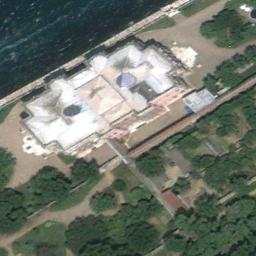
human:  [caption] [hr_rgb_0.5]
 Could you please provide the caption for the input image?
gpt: The roofs of palaces are all black, And the whole looks like a rectangle .

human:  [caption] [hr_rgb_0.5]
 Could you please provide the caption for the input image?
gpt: Some trees are beside the palace .

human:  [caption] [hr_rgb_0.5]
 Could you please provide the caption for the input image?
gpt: The palace is on the bare land surrounded by trees .

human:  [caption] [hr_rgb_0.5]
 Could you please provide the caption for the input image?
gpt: The white palace is surrounded by a grove of trees and the waters .

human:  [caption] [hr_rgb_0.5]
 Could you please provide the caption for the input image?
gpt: There are some green trees beside the white palace .